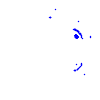
Particle: pion